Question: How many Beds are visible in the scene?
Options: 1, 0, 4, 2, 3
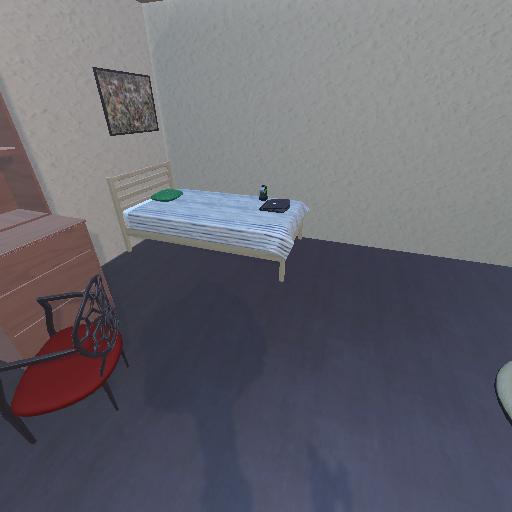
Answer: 1